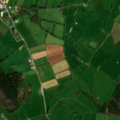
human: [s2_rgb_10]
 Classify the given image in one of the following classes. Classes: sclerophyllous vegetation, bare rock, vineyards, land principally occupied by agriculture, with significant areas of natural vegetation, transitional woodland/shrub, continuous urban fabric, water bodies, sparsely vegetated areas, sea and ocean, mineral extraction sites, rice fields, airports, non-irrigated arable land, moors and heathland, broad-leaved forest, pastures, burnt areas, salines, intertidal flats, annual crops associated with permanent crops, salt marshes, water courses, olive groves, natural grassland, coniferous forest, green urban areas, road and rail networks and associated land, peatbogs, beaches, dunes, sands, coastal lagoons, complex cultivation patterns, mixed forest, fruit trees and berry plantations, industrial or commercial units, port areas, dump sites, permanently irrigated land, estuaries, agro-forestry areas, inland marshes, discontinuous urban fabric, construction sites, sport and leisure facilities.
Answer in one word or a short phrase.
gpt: pastures, coniferous forest